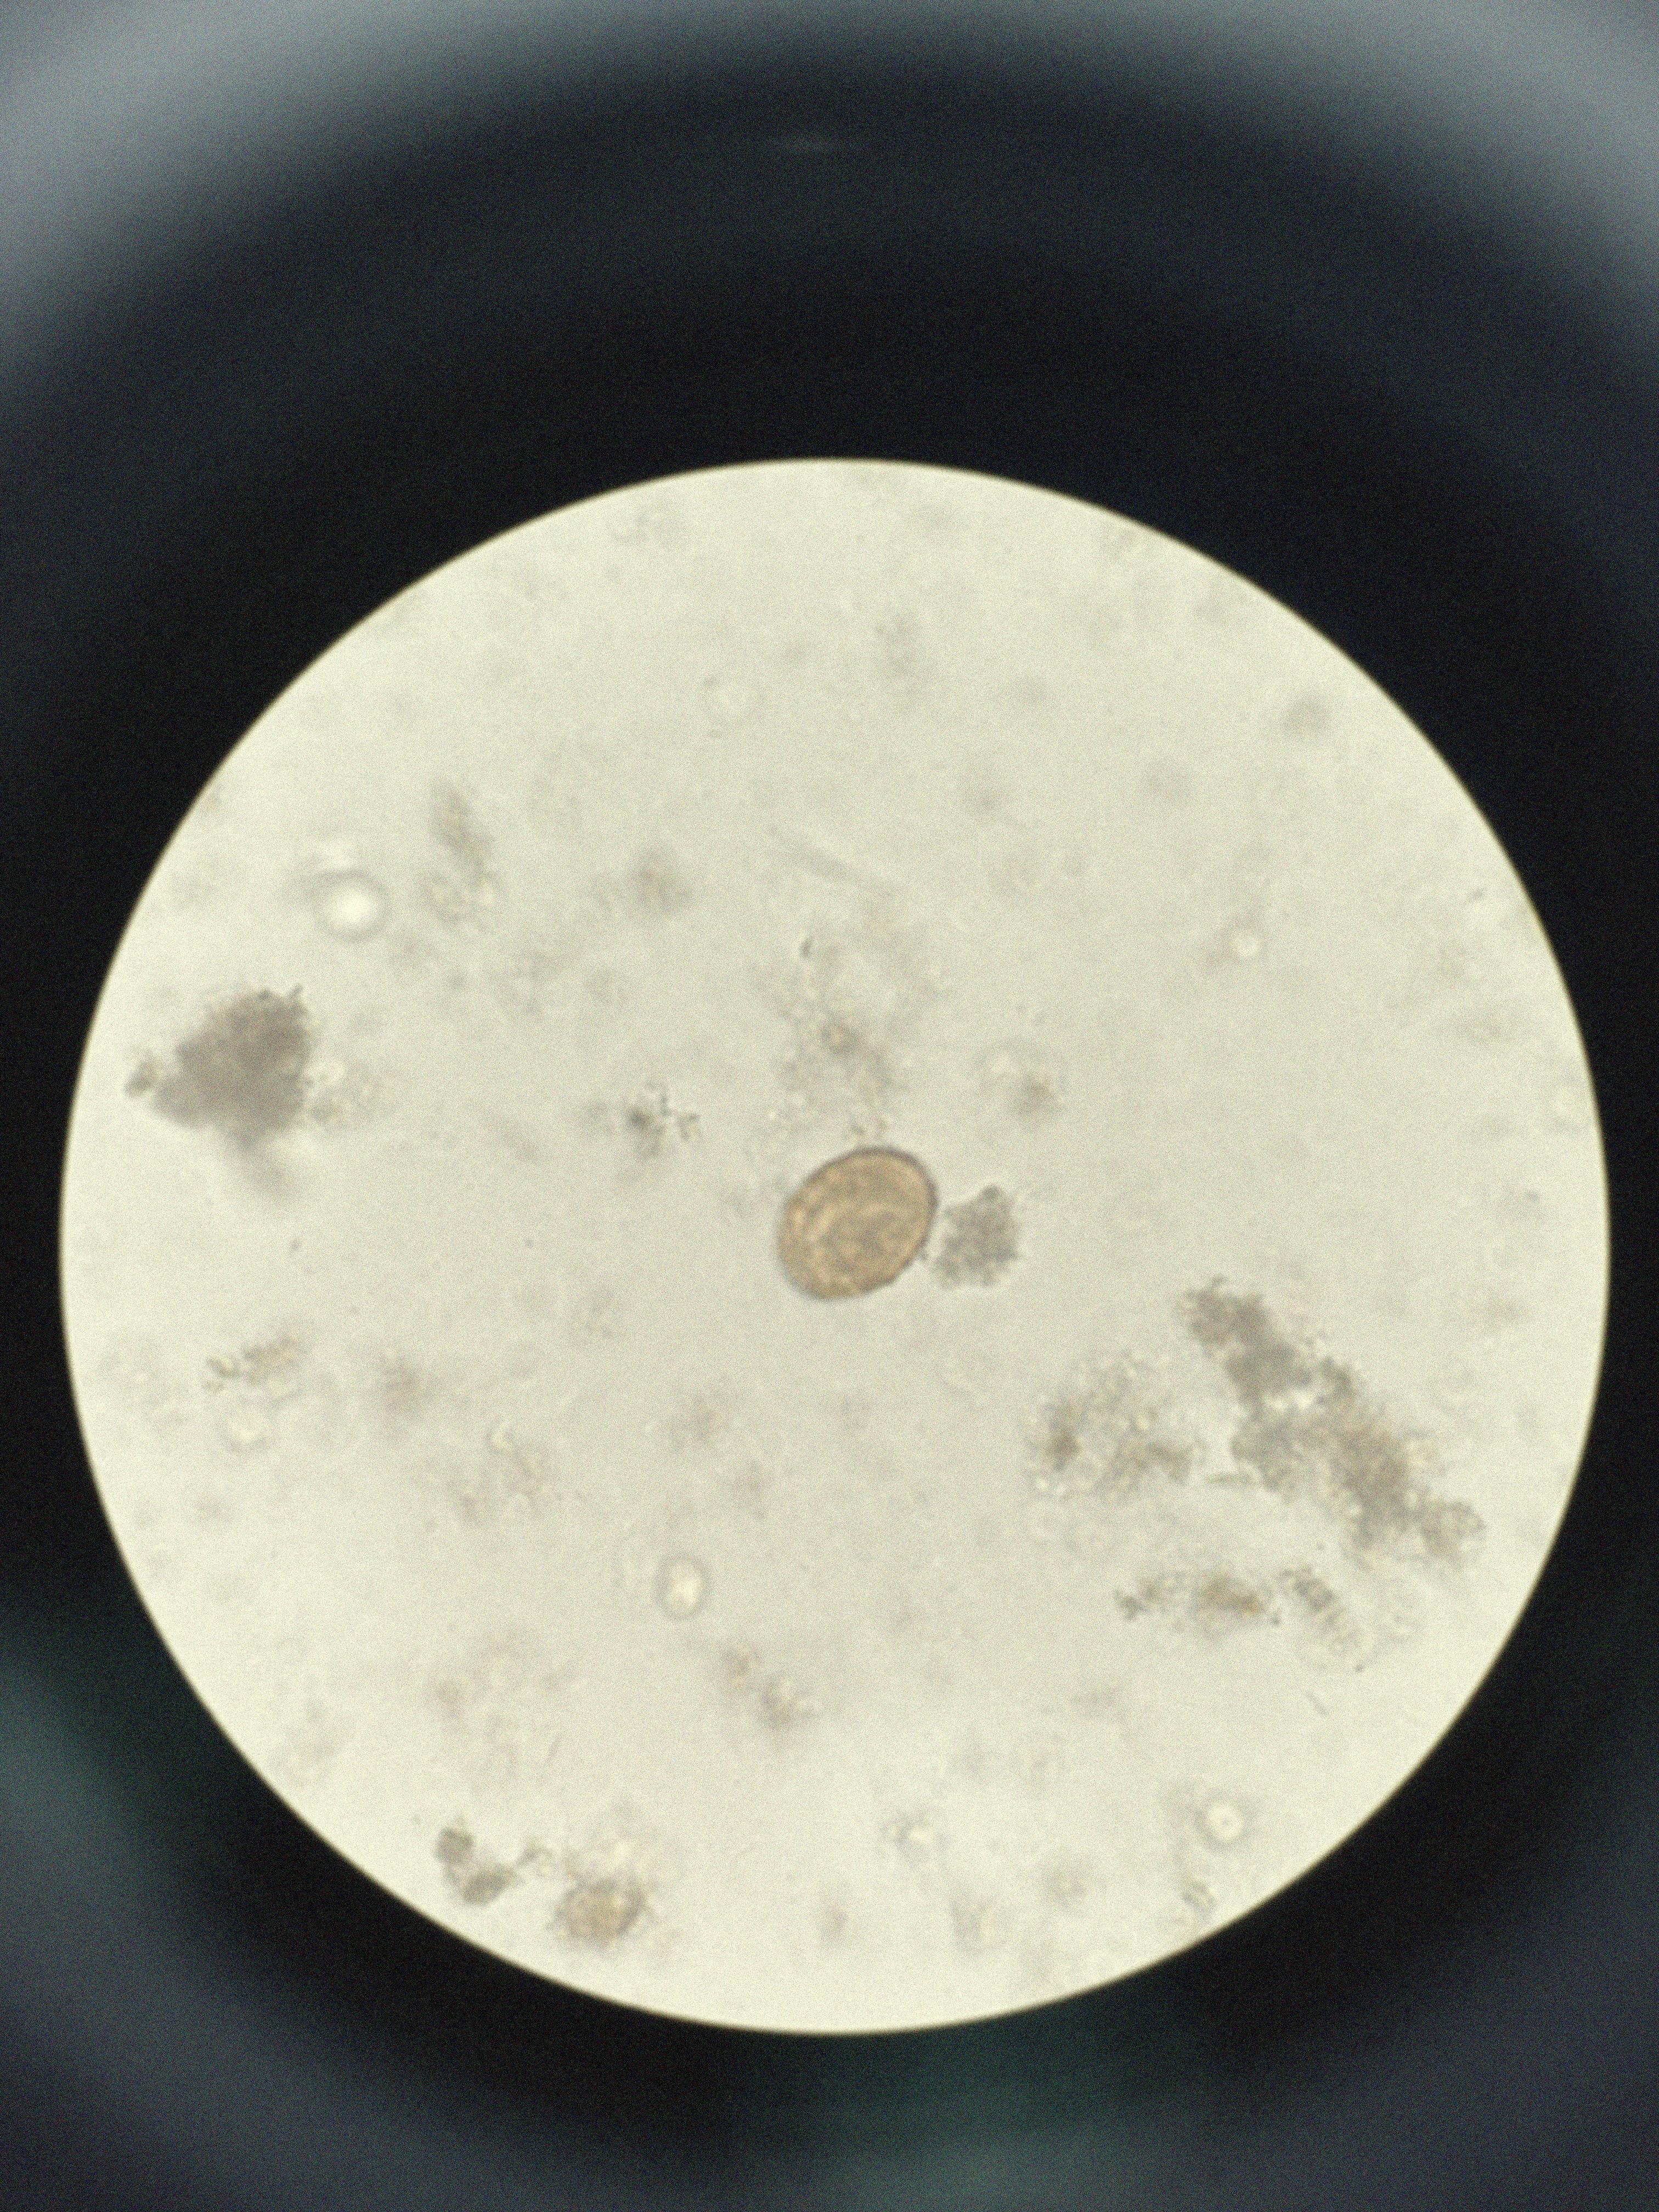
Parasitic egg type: Ascaris lumbricoides